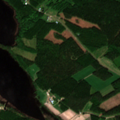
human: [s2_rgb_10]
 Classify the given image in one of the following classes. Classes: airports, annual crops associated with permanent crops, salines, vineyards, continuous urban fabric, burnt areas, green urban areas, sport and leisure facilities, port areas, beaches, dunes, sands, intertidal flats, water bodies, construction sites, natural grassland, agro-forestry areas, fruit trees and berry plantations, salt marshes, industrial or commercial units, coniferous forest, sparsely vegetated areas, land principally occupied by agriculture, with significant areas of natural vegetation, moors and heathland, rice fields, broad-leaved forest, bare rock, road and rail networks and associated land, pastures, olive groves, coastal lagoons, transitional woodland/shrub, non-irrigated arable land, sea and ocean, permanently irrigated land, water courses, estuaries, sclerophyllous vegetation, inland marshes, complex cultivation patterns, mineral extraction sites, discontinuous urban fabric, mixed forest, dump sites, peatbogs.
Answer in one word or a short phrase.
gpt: land principally occupied by agriculture, with significant areas of natural vegetation, broad-leaved forest, coniferous forest, mixed forest, water bodies